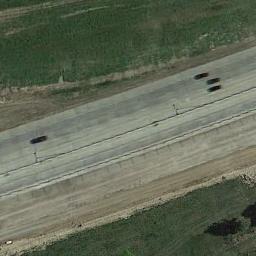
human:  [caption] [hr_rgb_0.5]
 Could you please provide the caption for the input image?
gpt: The freeway goes through the grass with some cars .

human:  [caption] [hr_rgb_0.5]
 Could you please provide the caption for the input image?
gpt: There was only one car on the motorway .

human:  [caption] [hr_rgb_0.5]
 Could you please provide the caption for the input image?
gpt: A straight freeway goes through the lawn and some black cars are driving on the freeway .

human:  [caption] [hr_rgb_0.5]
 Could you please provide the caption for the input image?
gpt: There are large green lawns around the freeway and there are four cars on the freeway .

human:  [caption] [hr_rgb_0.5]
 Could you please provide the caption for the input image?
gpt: There are green lawns beside the freeway .